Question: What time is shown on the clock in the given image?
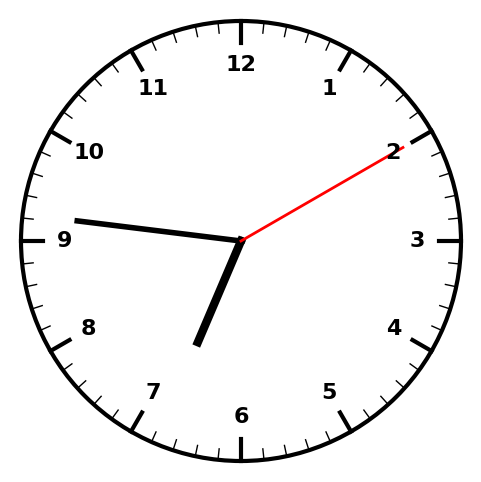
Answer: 06:46:10